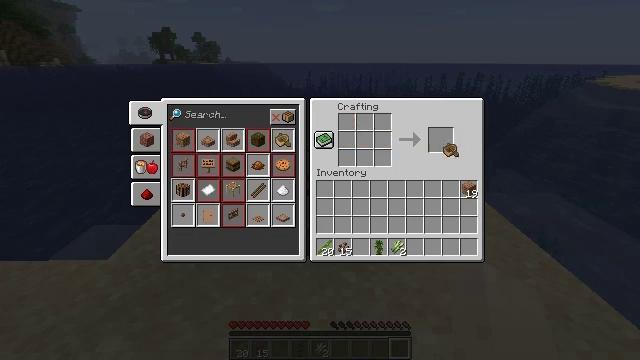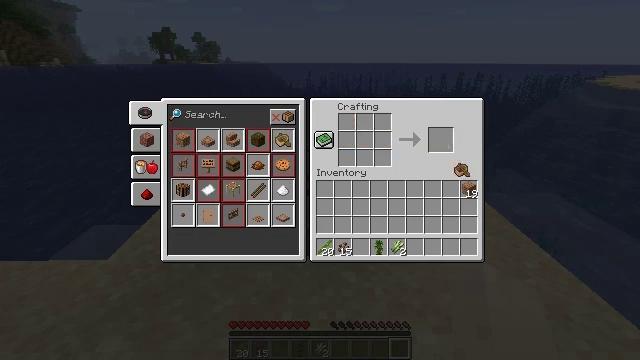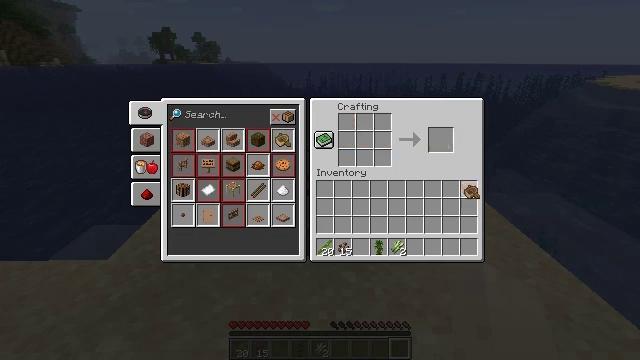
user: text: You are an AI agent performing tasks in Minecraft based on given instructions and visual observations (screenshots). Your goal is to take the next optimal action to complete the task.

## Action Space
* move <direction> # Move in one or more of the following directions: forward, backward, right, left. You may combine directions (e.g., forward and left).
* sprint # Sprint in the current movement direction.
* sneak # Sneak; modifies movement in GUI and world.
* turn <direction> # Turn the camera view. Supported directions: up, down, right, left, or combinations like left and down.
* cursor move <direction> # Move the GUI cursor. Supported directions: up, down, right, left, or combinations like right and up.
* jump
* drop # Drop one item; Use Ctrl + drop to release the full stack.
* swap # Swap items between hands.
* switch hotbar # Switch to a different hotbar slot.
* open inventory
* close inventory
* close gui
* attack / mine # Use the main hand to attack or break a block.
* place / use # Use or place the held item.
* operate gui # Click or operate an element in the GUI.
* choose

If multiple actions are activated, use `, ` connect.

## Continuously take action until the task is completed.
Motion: motion action
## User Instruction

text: Open the crafting grid and create a jungle boat.
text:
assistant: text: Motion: turn right and down
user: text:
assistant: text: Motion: turn right and down
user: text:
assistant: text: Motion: no_op